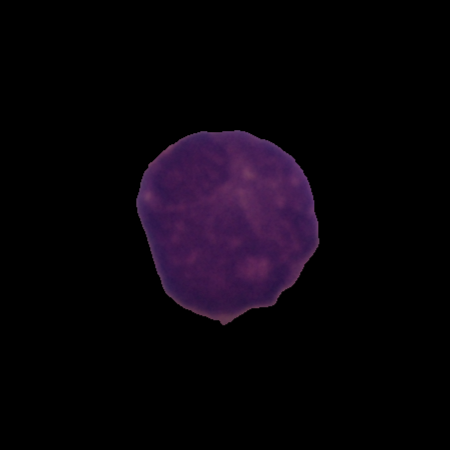
Label: cancer